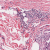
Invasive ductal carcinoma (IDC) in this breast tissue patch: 1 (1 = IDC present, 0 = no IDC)